Field crop: maize
Growth stage: 2
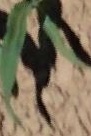
Species: maize